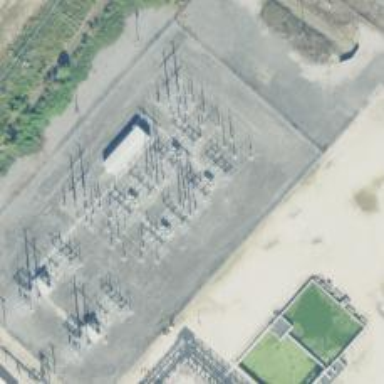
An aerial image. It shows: Switch used for power control.